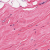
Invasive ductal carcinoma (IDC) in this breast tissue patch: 0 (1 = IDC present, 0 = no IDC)